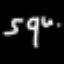
Label: squiggle